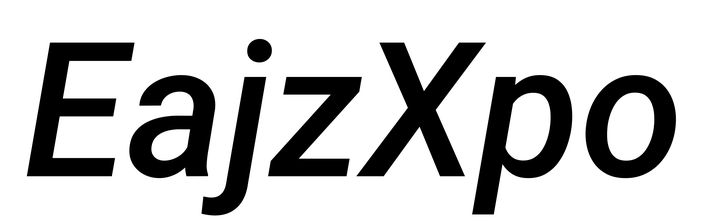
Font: Roboto-Italic_Medium_Italic